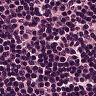
Metastatic tissue present: no